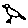
Label: bird